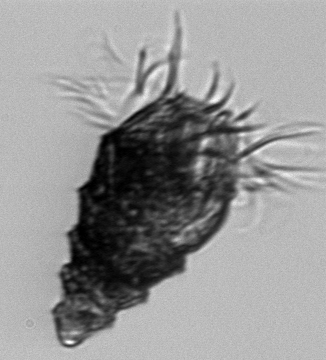
Label: Laboea_strobila